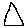
Label: triangle